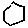
Label: hexagon